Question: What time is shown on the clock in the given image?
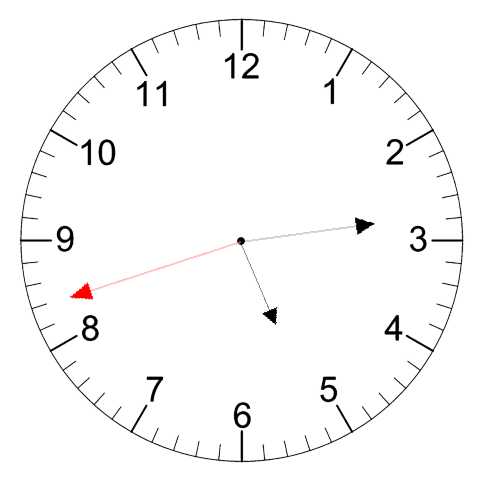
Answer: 05:13:42